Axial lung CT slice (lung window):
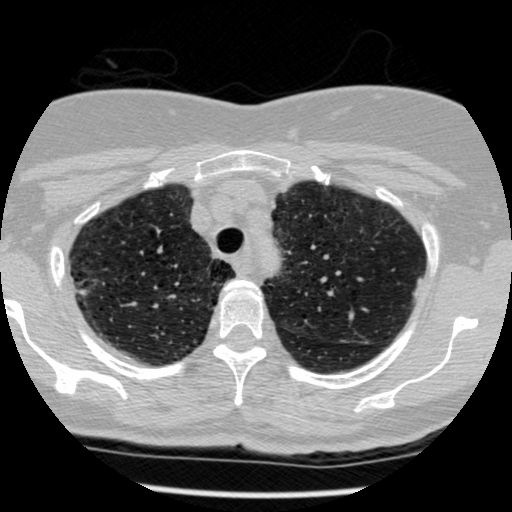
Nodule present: yes
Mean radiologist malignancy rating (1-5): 2